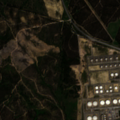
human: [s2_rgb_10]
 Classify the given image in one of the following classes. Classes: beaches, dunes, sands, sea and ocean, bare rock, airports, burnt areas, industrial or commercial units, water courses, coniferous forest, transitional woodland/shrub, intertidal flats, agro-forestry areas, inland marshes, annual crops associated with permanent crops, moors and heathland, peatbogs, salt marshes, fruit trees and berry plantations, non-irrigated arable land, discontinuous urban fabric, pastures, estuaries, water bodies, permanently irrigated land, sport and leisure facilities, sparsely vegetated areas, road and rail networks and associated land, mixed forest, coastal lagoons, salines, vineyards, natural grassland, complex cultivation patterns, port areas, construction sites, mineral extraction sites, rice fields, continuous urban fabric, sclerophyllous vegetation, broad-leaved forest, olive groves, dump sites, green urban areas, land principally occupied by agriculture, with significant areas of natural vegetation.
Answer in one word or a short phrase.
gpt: industrial or commercial units, construction sites, complex cultivation patterns, broad-leaved forest, transitional woodland/shrub